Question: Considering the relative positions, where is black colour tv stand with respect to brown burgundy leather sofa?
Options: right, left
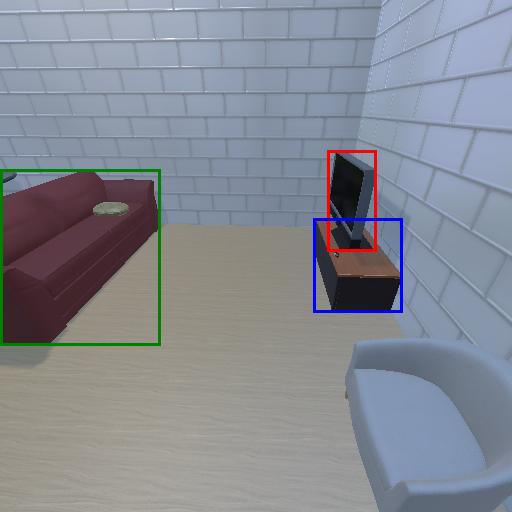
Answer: right